Question: I have GtkTreeView with 3 column packed.
With 'right click' button event a popup menu show with labels.
I want to be emited 'clicked' signal for GtkTreeViewColumn when popup menu label is activate.
For example:
If want to edit frequency cell from 'Frequency' popup menu, cursor to jump at frequency cell in treeview.
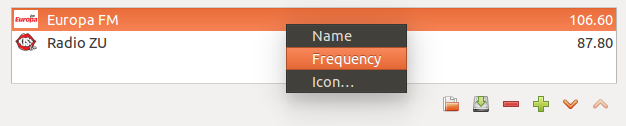
Answer: Call 'gtk_tree_view_set_cursor' with the 'start_editing' argument set to true:
'''
gtk_tree_view_set_cursor(tree_view, path,
gtk_tree_view_get_column(tree_view, FREQUENCY_IDX),
TRUE);
'''
To obtain the path, call 'gtk_tree_view_get_path_at_pos' when handling the right-click event.